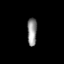
Tissue: lung
Cell type: T cells
Senescence score: 0.1469
Nuclear area (px): 267
Mean DAPI intensity: 141.258